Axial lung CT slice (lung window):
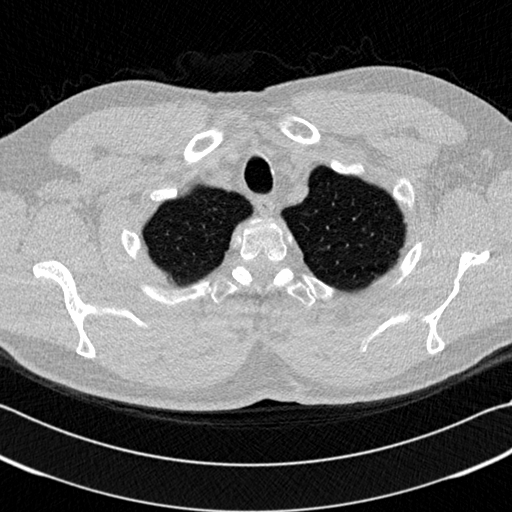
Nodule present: no